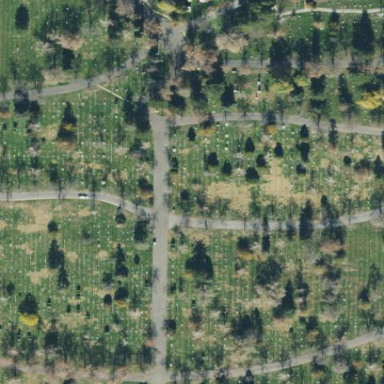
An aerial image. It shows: Cemetery.